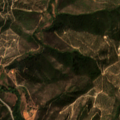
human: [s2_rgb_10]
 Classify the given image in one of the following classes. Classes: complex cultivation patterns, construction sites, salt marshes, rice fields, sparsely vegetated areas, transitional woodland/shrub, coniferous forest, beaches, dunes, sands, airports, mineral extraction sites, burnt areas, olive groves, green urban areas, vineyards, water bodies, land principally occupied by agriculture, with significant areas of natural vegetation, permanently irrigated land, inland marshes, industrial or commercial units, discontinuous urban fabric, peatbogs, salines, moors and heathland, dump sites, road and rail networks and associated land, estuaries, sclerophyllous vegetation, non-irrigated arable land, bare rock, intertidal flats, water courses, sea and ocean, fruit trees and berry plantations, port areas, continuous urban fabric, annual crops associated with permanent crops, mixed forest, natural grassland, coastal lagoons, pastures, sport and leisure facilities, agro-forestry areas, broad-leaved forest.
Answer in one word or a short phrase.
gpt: land principally occupied by agriculture, with significant areas of natural vegetation, broad-leaved forest, mixed forest, sclerophyllous vegetation, transitional woodland/shrub